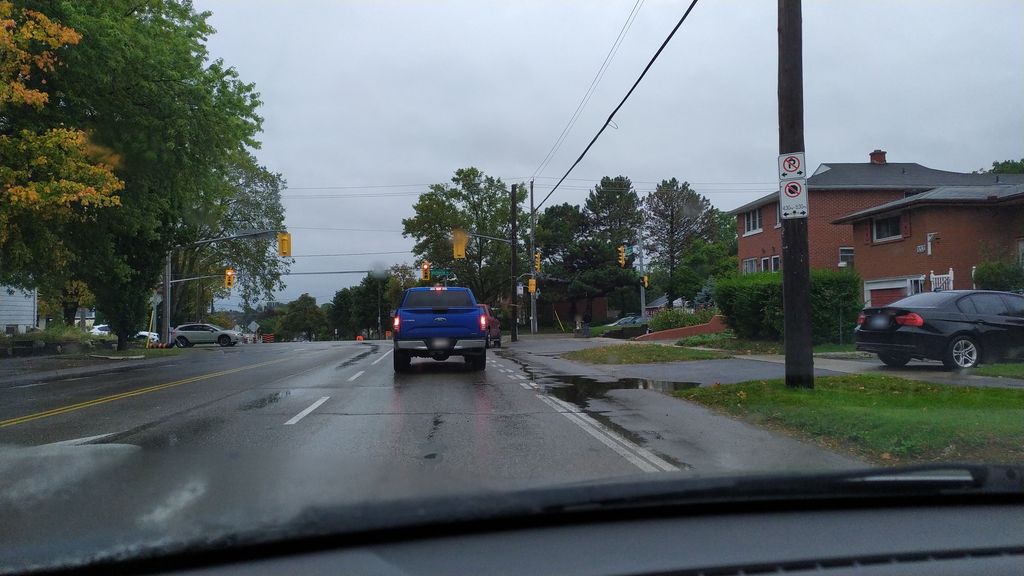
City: kitchener-waterloo